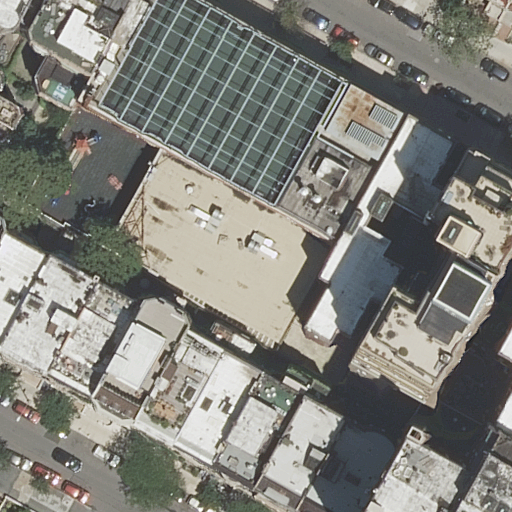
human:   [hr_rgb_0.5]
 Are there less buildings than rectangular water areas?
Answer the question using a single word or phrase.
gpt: no

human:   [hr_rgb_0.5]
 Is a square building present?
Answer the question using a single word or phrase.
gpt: no

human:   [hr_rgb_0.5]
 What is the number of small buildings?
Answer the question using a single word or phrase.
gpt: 6

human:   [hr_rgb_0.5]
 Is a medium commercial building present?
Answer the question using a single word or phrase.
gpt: no

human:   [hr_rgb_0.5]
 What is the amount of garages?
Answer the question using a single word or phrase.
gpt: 0

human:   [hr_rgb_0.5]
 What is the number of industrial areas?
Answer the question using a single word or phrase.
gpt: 0

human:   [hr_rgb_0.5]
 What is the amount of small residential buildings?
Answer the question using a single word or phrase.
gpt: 6

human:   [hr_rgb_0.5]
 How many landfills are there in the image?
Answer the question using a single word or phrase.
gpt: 0

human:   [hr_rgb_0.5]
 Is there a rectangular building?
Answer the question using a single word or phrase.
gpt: yes

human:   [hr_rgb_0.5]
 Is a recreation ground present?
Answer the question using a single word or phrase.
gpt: no

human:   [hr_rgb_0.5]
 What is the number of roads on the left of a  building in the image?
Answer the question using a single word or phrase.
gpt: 2

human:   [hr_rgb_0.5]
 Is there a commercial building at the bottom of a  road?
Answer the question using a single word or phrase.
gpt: no

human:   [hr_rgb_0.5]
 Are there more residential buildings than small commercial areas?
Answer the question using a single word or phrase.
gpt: yes

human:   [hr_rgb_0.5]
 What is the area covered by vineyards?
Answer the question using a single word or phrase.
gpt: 0m2

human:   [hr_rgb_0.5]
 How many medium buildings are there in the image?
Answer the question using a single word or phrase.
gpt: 12

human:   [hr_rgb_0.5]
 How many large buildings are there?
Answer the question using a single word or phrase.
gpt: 2

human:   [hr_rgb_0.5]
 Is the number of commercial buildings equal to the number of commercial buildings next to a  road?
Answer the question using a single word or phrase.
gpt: yes

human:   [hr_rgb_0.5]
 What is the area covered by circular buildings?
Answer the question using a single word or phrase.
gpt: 0m2

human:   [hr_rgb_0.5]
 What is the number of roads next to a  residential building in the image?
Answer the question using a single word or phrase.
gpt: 2

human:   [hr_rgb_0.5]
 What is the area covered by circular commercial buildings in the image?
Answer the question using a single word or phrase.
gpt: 0m2

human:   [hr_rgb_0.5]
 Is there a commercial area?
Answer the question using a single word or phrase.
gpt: no

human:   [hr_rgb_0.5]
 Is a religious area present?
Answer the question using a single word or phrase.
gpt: no

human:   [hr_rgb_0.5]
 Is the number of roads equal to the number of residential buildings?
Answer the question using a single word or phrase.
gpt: no

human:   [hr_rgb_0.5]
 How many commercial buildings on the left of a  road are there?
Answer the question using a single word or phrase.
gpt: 0

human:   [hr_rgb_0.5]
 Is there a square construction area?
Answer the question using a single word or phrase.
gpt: no

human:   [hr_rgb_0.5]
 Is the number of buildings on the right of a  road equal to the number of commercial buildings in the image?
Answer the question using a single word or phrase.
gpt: no

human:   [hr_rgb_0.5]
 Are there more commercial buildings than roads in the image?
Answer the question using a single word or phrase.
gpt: no

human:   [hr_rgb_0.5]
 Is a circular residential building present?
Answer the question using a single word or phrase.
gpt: no

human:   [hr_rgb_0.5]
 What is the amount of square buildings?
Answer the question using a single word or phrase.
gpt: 0

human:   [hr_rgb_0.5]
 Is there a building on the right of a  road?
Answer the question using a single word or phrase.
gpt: yes

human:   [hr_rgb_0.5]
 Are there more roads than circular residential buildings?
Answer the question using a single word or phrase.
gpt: yes

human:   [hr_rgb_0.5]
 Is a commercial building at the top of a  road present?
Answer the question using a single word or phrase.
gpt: no

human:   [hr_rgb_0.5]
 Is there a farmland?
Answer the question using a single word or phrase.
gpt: no

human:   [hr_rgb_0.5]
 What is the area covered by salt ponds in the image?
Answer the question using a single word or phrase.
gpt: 0m2

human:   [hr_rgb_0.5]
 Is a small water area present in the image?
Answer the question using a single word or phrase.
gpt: no

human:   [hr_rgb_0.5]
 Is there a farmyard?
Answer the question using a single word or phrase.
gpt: no